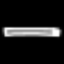
Label: pencil